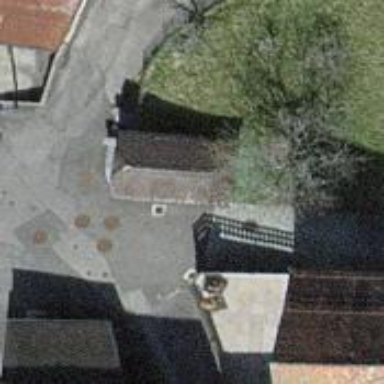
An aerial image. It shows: Fountain.